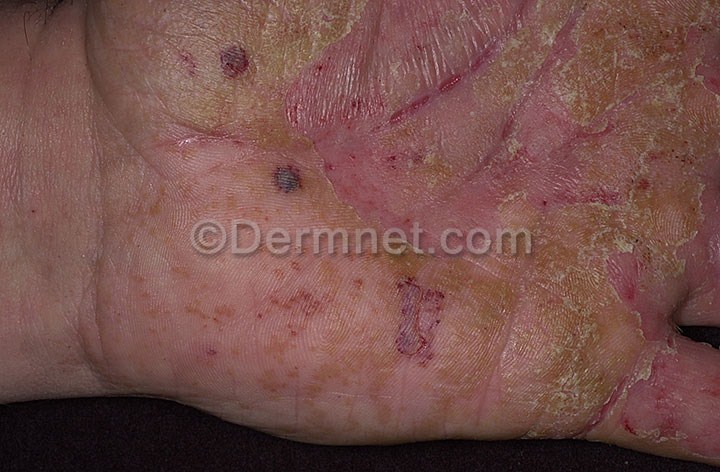
Disease: Eczema Photos